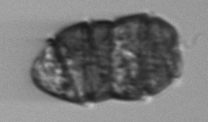
Label: Margalefidinium